Question: I want to create buttons that look like in the picture. Inside the circle (which is transparent in the png) I want to place the profile picture of players. There should also be text on the blue bar.
I've got it working but it just seems way too complicated. I think it is easier to understand what I have done without giving code but if you need it I can add it. Here is the layout:
- - - - - - - - -

By the way: to the right of the circle, the png isn't transparent but white!
This works well but there must be a better way! All these empty views just to align the picture to the right position is kind of ugly. And the fact that the overlay picture must go inbetween the profile picture and the text makes it even uglier.
I'd prefer to do it without a png as overlay but with simple shapes (so that it looks good on every screen) but I wouldn't know how to do that. Would you recommend that? And if yes, how could that be done?
Or do you have an idea how to improve the xml layout or how to do it otherwise.
Thanks very much
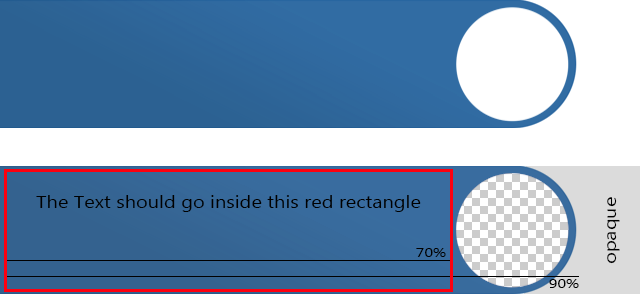
Answer: You can use a simple 'LinearLayout' if you confine the background image to the profile area at the right side. You can define the content area in the image itself if you use a nine-patch drawable, as follows:
1. Extract the profile portion from your background image file.
2. Create a nine patch drawable from it, defining all the area as stretchable (left and top border lines), and the empty circle as the content area (right and bottom lines).
3. Since you should ideally have the image at the foreground layer to ensure that the photo isn't drawn outside of the circle, you can use a FrameLayout with a foreground drawable to contain your profile photo's ImageView. There would also need to be another dummy child view to work around a bug in FrameLayout that causes a single child with match_parent dimensions to be layout incorrectly.
This is how the layout should look like at the end:
'''
<LinearLayout xmlns:android="http://schemas.android.com/apk/res/android"
android:layout_width="match_parent"
android:layout_height="wrap_content"
android:orientation="horizontal">
<TextView
android:id="@+id/text"
android:layout_width="0dp"
android:layout_height="match_parent"
android:layout_weight="1"
android:background="#00f" />
<FrameLayout
android:layout_width="wrap_content"
android:layout_height="wrap_content"
android:foreground="@drawable/profile_bg">
<TextView
android:layout_width="match_parent"
android:layout_height="match_parent" />
<ImageView
android:id="@+id/photo"
android:layout_width="match_parent"
android:layout_height="match_parent" />
</FrameLayout>
</LinearLayout>
'''